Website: apple
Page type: billing-address
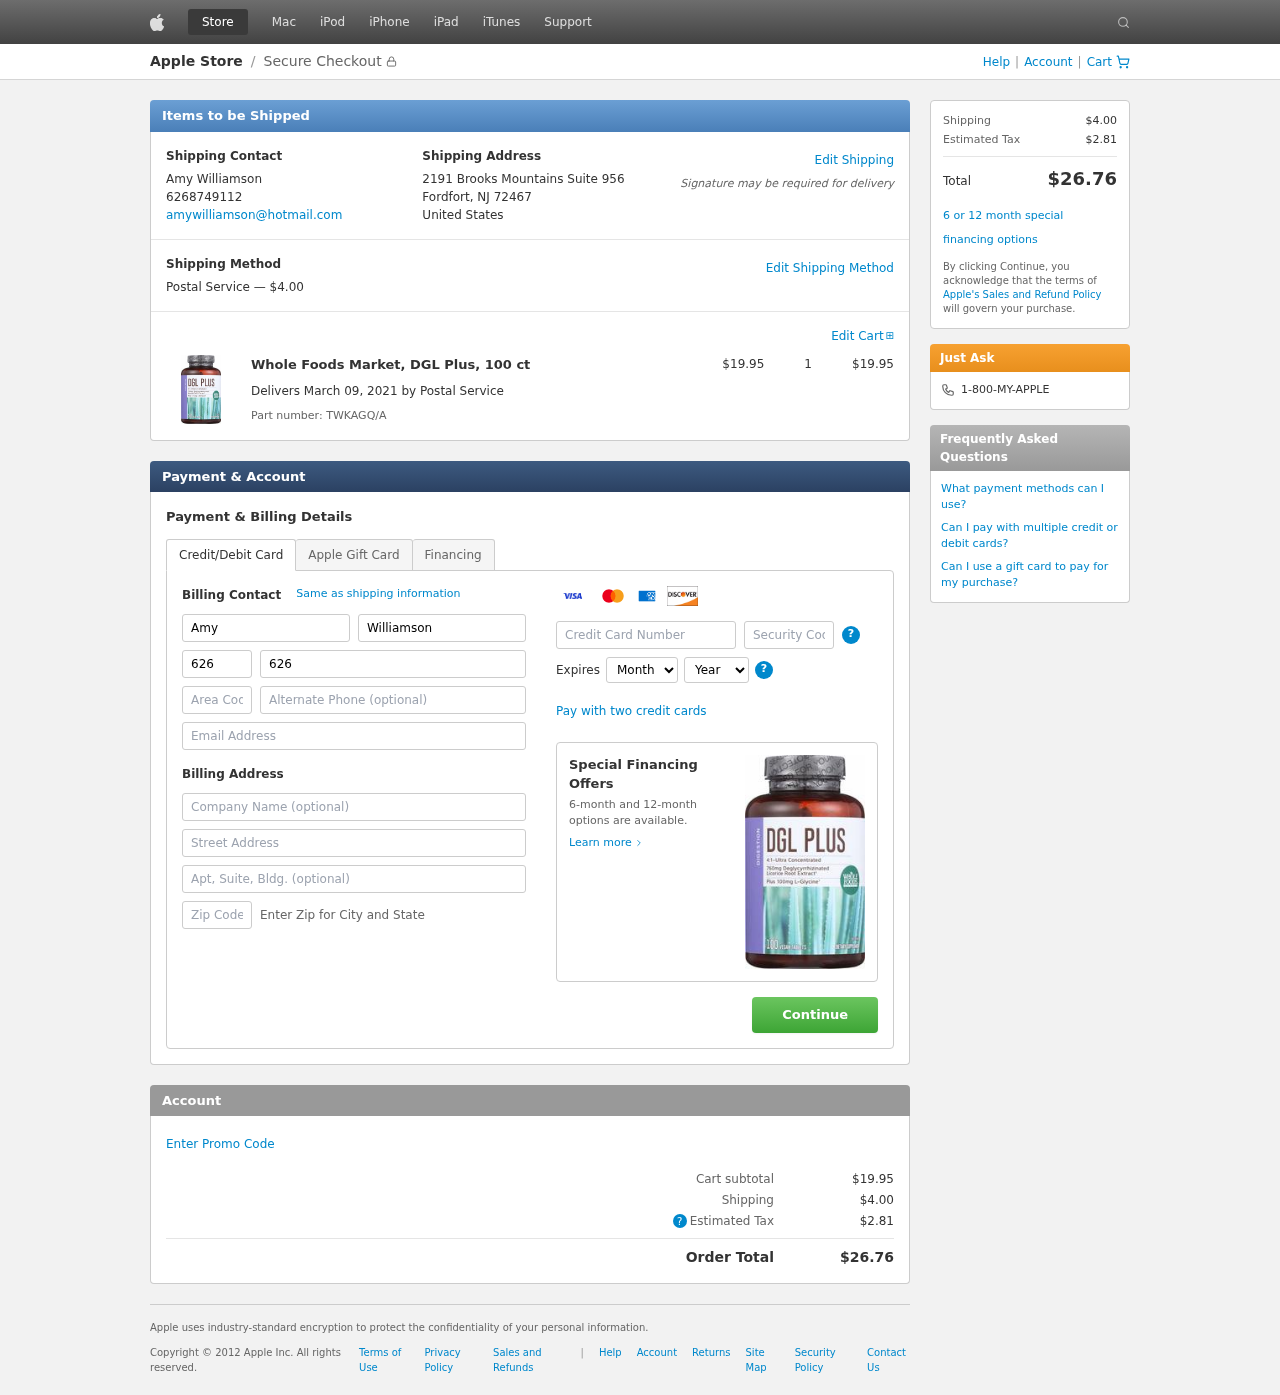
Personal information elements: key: PII_CARD_CVV
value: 763
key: PII_CARD_EXPIRY_MONTH
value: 02
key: PII_CARD_EXPIRY_YEAR
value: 26
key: PII_CARD_NUMBER
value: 2619 5655 2219 6014
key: PII_CITY_STATE_ZIP
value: Fordfort, NJ 72467
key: PII_COUNTRY
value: United States
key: PII_EMAIL
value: amywilliamson@hotmail.com
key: PII_FIRSTNAME
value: Amy
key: PII_FULLNAME
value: Amy Williamson
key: PII_LASTNAME
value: Williamson
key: PII_PHONE
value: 6268749112
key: PII_PHONE_ALT
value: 9705315060
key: PII_PHONE_ALT_AREA
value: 970
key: PII_PHONE_AREA
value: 626
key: PII_STREET
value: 2191 Brooks Mountains Suite 956
Product elements: key: PRODUCT1_NAME
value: Whole Foods Market, DGL Plus, 100 ct
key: PRODUCT1_PRICE
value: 19.95
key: PRODUCT1_QUANTITY
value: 1
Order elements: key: ORDER_SHIPPING_COST
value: $4.00
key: ORDER_SUBTOTAL
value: $19.95
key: ORDER_DELIVERY_DATE
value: March 09, 2021
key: ORDER_PART_NUMBER
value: TWKAGQ/A
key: ORDER_TAX
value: $2.81
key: ORDER_TOTAL
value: $26.76